Interaction volume radius: 5 \u00c5
Interaction volume height: 15 \u00c5
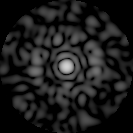
Disorder parameter: 0.8726